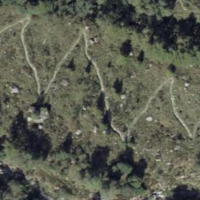
EUNIS habitat code: 45
Species observed at this site:
Vaccinium myrtillus